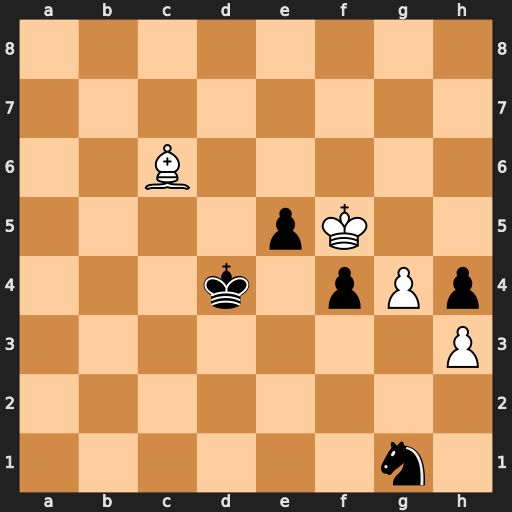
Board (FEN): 8/8/2B5/4pK2/3k1pPp/7P/8/6n1
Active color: w
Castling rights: -
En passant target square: -
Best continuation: g5 Ne2 g6